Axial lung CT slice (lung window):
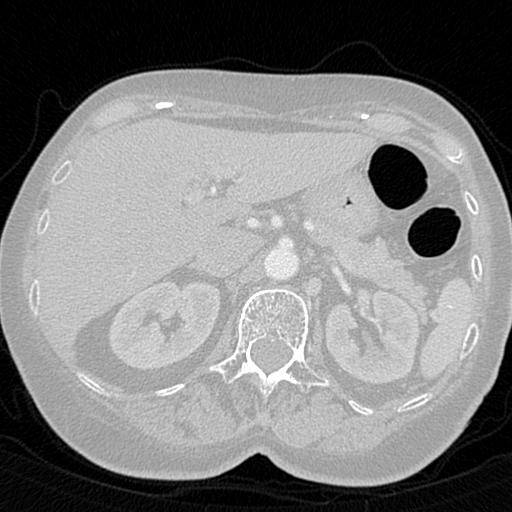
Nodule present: no